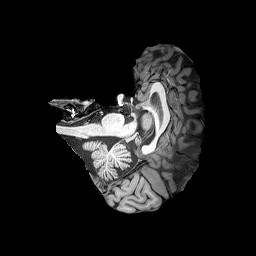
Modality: T1w
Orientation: axial
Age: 22
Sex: female
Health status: healthy